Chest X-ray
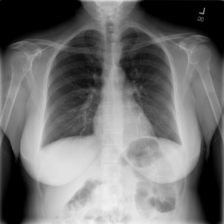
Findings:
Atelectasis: negative
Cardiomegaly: negative
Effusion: positive
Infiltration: negative
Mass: negative
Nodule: negative
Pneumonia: negative
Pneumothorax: negative
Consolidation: positive
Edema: negative
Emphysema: negative
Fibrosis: negative
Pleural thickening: negative
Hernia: negative